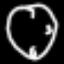
Label: clock